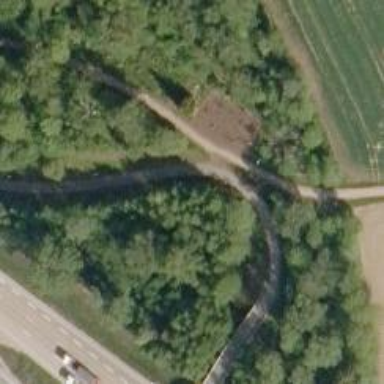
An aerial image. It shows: Asphalt cycleway designed for Nordic skiing.